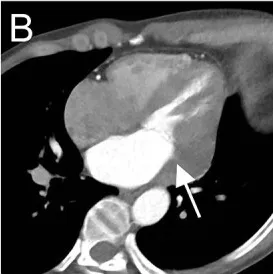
Four-chamber view.
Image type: radiology (ct)